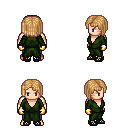
a pixel art fantasy rpg character, male body template, human, light skin, green robe, magenta pants, light blonde pageboy hairstyle, gold gloves, ghillies, four views (front, back, left, right), 2x2 character sprite sheet, small pixel art, hard edges, no anti-aliasing